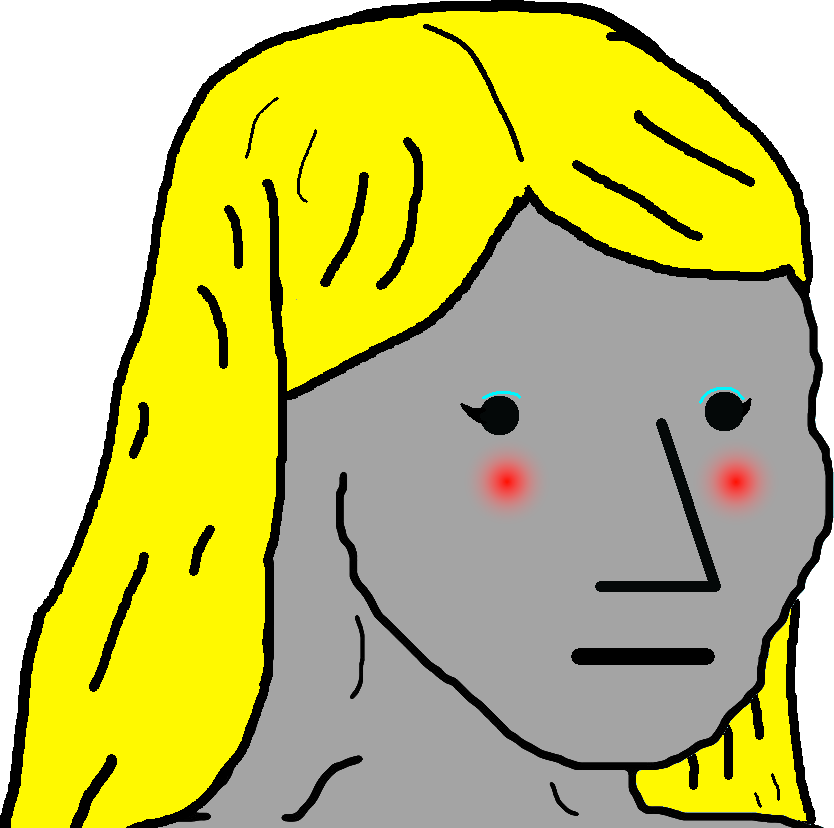
Label: 5_NPC